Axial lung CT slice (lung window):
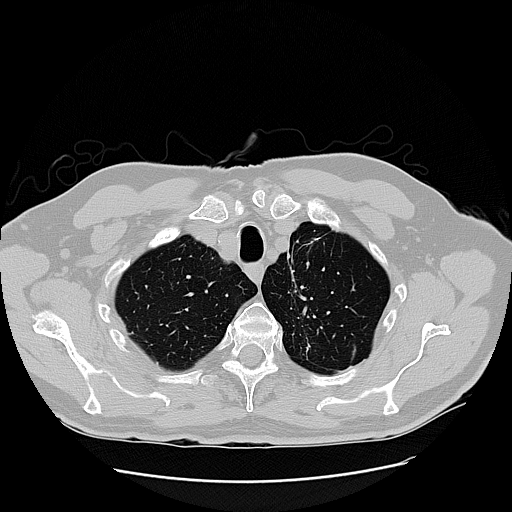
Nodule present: no